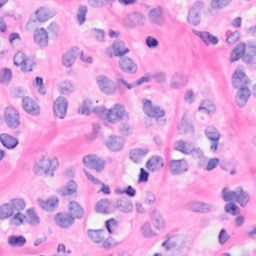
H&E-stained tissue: Breast